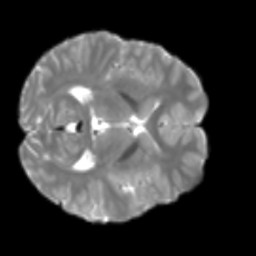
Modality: T2w
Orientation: axial
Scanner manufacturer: siemens
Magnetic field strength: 3 T
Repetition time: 4 s
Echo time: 0.0594 s